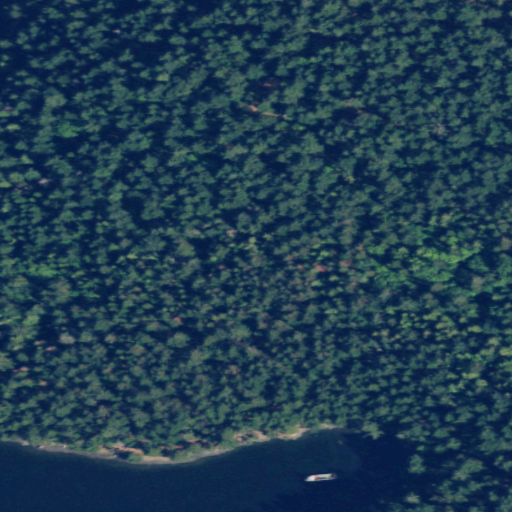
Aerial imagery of island in Washington named Satellite Island containing evergreen forest, open water, grassland, and herbaceous wetlands